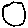
Label: circle